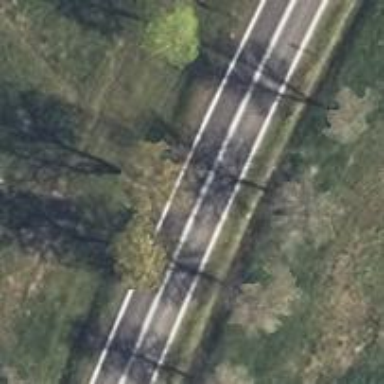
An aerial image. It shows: Asphalt road classified as primary highway.